Question:
I'm trying to work with the ASP calendar control and (for starters) highlight the specific days on the calendar that matches DueDate in the 'task' table. I know how to highlight a cell using the DayRender event, but how do I do this in accordance to the database table?
Would then also like to be able to click on the highlighted cell and see details of the task associated to that date in some sort of box next to the calendar.
Any pointers on how I can solve this?
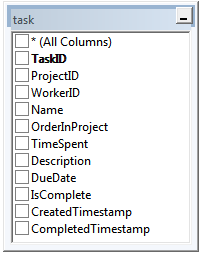
Answer: Pseudo-code:
- - 'Name''DueDate'- 'DayRender'- 'SelectionChanged'